Question: How can I disable the selection highlight of 'RichTexBox' or 'TextBox' in my Windows Forms Application as shown in the image.

I need to change selection highlight color from 'Blue' to 'White', because I need to hide selection in 'TextBox' or 'RichTextBox' all the time. I tried to use 'RichTextBox.HideSelection = true', but it doesn't not work as I expect.
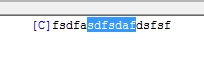
Answer: You can handle <URL>.
In the following code, I've created a 'ExRichTextBox' class having 'Selectable' property:
- 'Selectable''Selectable''false'
Remarks: It doesn't make the control read-only and if you need to make it read-only, you should also set 'ReadOnly' property to 'true' and its 'BackColor' to 'White'.
'''
public class ExRichTextBox : RichTextBox
{
public ExRichTextBox()
{
Selectable = true;
}
const int WM_SETFOCUS = 0x0007;
const int WM_KILLFOCUS = 0x0008;
///<summary>
/// Enables or disables selection highlight.
/// If you set 'Selectable' to 'false' then the selection highlight
/// will be disabled.
/// It's enabled by default.
///</summary>
[DefaultValue(true)]
public bool Selectable { get; set; }
protected override void WndProc(ref Message m)
{
if (m.Msg == WM_SETFOCUS && !Selectable)
m.Msg = WM_KILLFOCUS;
base.WndProc(ref m);
}
}
'''
You can do the same for 'TextBox' control.